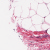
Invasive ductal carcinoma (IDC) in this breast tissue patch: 0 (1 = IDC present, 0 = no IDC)